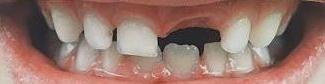
Condition: hypodontia